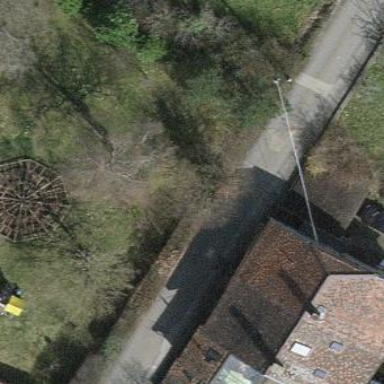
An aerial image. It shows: Simple and straightforward house.